Current action and preconditions to check: trajectory_clear

Your task: For each precondition in the list above, predict whether it will hold at this action.

Consider the current scene as observed from the mobile robot's camera, and analyze the predicted future states of all dynamic agents (e.g., people, animals, vehicles, or any moving entities) within the NEXT SECOND.

IMPORTANT: Only answer "very likely" if you are absolutely certain—based on strong, clear evidence—that a dynamic agent will violate the precondition in the predicted future state. Do NOT answer "very likely" for unlikely, ambiguous, or low-probability risks.

Ask yourself for each precondition: Is there a high probability, with clear and convincing evidence, that the predicted future states of any dynamic agent will interfere with the predicted future state of the currently executing action within the NEXT SECOND, causing that precondition to fail?

Assess the risk level based on these predictions. Use "likely" or "very likely" if motions create a clear risk of interference.

Use "neutral" or "improbable" if agents are nearby but their predicted paths are clearly diverging or non-conflicting.

Failure Risk Categories: "very improbable", "improbable", "neutral", "likely", "very likely"

Answer Format: Output ONLY the probability_of_failure value from these categories: "very improbable", "improbable", "neutral", "likely", "very likely"

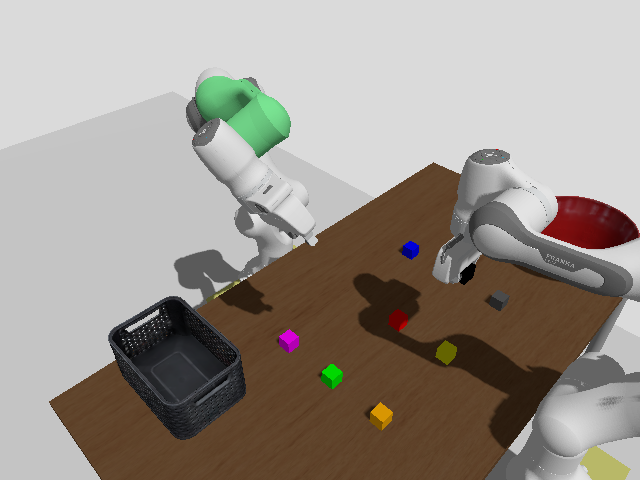

Answer: very improbable